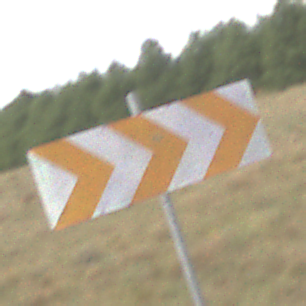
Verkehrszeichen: RichtungstafelnInKurvenGrossLinks
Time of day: Midday
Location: Outdoor (Nature)
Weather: PartlyCloudy
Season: NotSpecified
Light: Natural